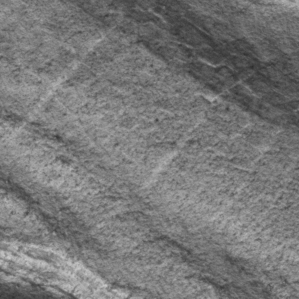
Label: frost